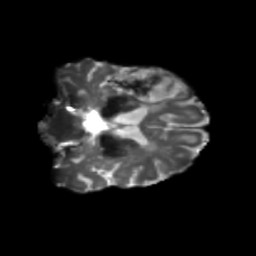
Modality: T2w
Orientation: coronal
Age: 75
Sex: male
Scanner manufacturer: siemens
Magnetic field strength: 3 T
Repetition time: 5.25 s
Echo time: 0.08 s